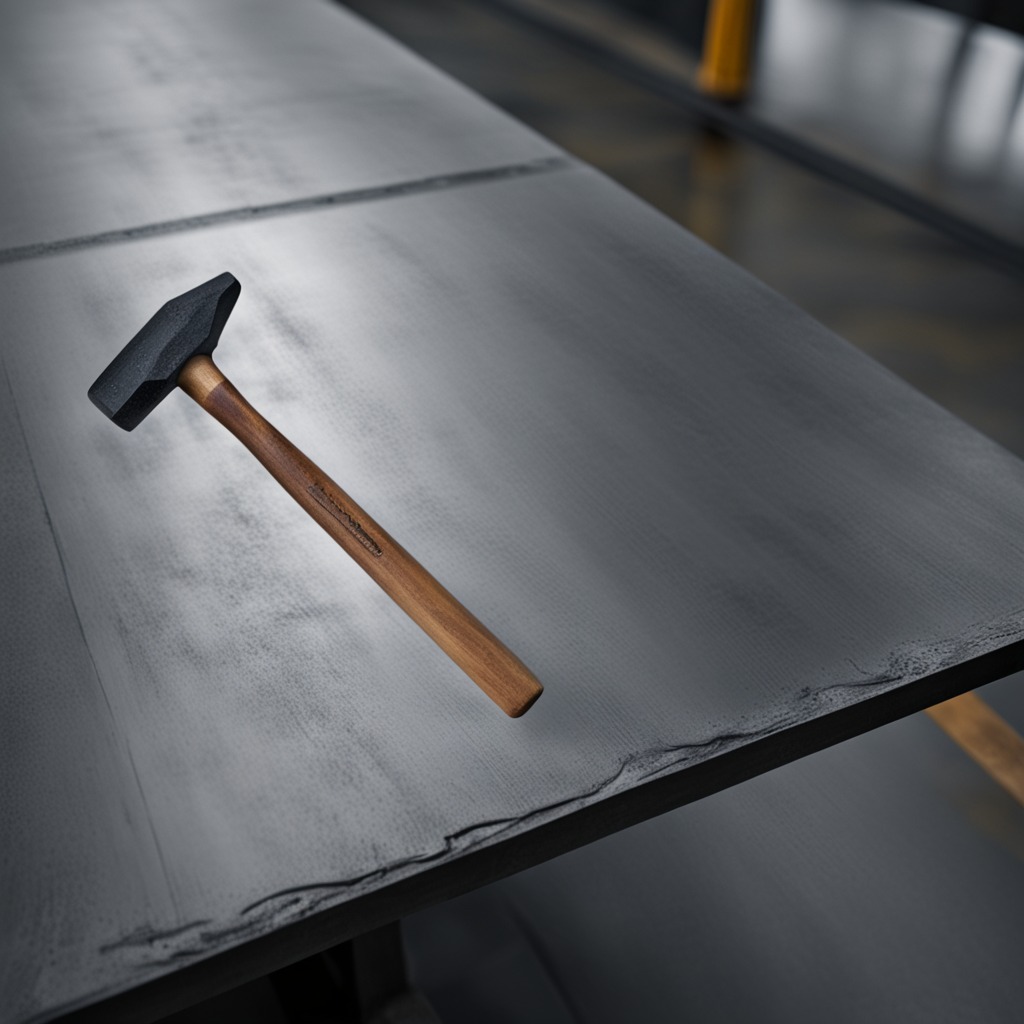
A hammer is lying on a cold steel table in a mining workshop.